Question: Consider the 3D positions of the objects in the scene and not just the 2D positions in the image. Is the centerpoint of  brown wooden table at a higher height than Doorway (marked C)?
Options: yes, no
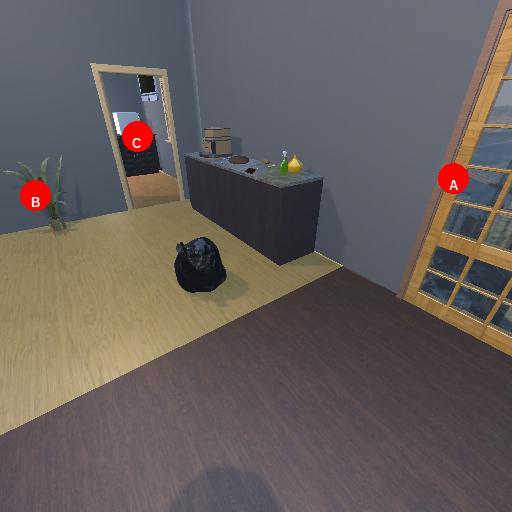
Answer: yes